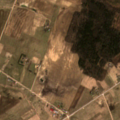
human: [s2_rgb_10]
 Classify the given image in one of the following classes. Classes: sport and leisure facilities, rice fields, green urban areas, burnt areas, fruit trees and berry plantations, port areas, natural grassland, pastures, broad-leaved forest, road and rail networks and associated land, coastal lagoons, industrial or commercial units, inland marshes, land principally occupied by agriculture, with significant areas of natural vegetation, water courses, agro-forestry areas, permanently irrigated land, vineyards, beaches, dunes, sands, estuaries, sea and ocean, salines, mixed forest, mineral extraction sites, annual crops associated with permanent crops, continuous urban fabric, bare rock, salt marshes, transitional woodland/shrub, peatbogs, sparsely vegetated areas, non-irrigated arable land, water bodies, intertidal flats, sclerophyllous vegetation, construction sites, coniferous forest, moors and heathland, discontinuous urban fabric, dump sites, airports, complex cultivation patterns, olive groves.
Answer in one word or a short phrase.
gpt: non-irrigated arable land, pastures, complex cultivation patterns, mixed forest